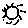
Label: sun